Question: As shown in the following fig, I have a program which stores data of a tree in in-order manner.

for example: 'A[7]={0,1,2,3,4,5,6};'
I want that to convert in level-order manner: Such that the first node is root, and left children can be found at 2i+1 the location, right child can be found at 2i+2 th location, and parent of any node can be found at i/2th location.
Namely:
'''
B[0]=A[3]
B[1]=A[1]
B[2]=A[5]
B[3]=A[0]
B[4]=A[2]
B[5]=A[4] and
B[6]=A[6]
'''
I am stuck and unable to find any strategy.
I need to perform this operation to make a compatible tree structure for an algorithm I've written earlier.
The data set contains thousand of nodes and it's impossible to do it manually. Kindly suggest a iterative or recursive algorithm for that.
Thanks.
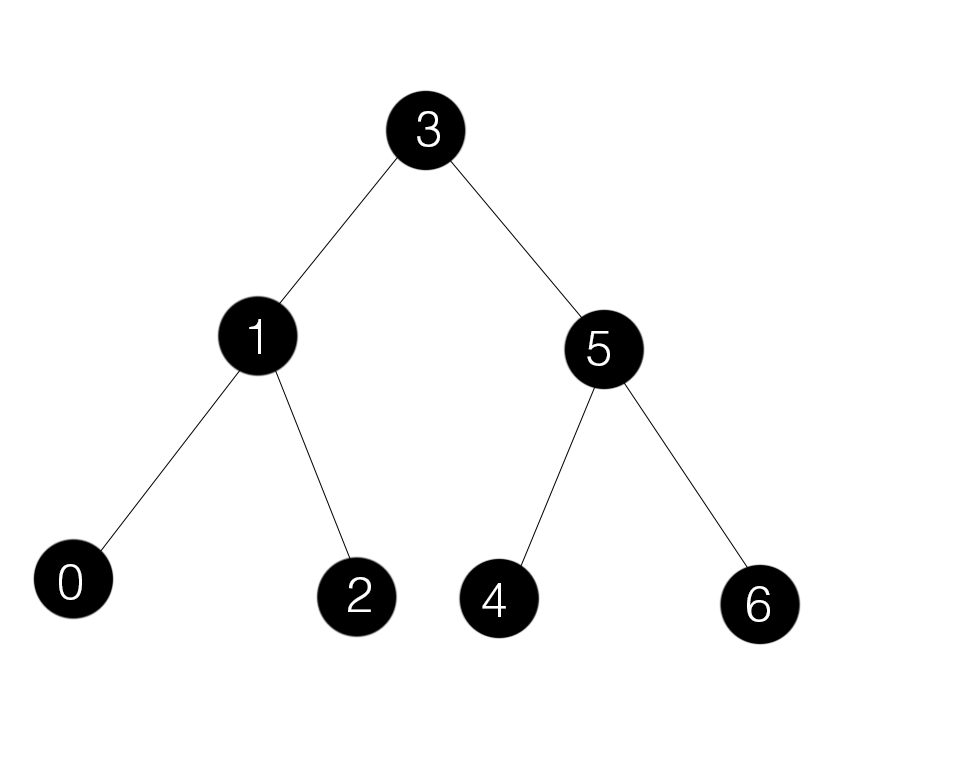
Answer: Though not much confidence...
'''
#include <stdio.h>
void toOrder(int a[], int b[], size_t index, size_t size, size_t a_size){
int i;
if(index >= a_size) return;
if(size == 1){
b[index] = a[0];
return;
}
size /=2;
b[index]=a[size];
toOrder(&a[0] , b, index * 2 + 1, size, a_size);
toOrder(&a[size+1], b, index * 2 + 2, size, a_size);
}
#define SIZE 7
int main(void){
int a[SIZE] = {0,1,2,3,4,5,6};
int b[SIZE];
int i;
toOrder(a, b, 0, SIZE, SIZE);
for(i=0;i<SIZE;++i)
printf("b[%d]=%d
", i, b[i]);
printf("
");
return 0;
}
'''